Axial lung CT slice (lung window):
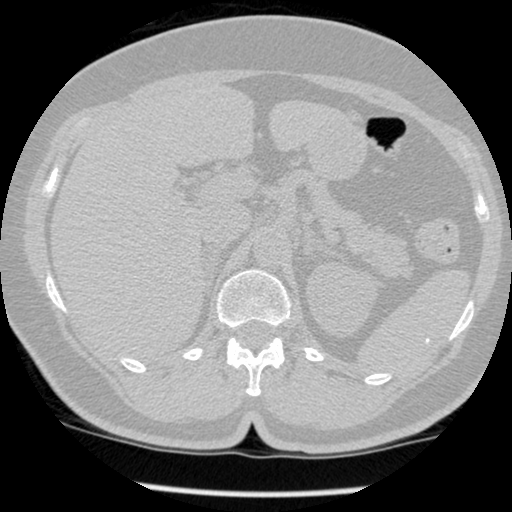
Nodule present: no